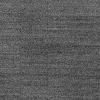
Atmospheric dust classification: dusty